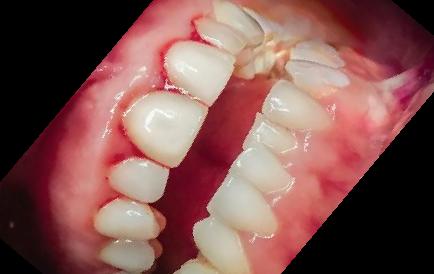
Condition: Gingivitis